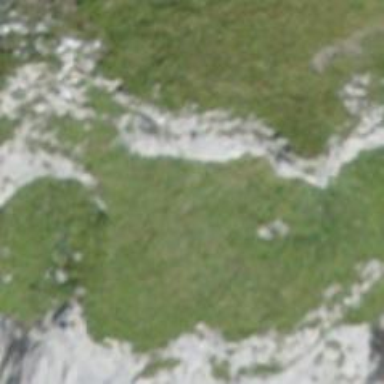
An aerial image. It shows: Cliff in nature.